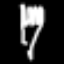
Label: fork